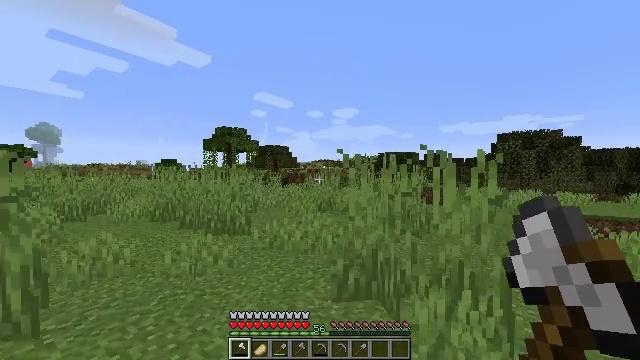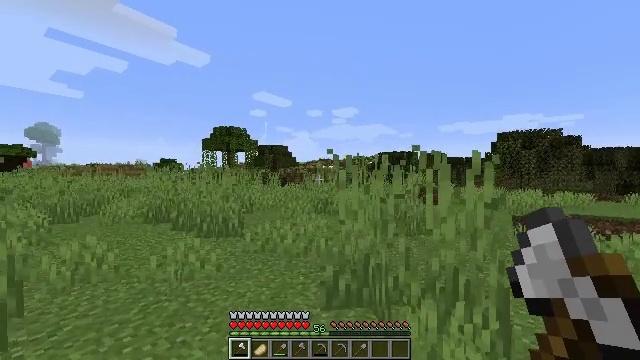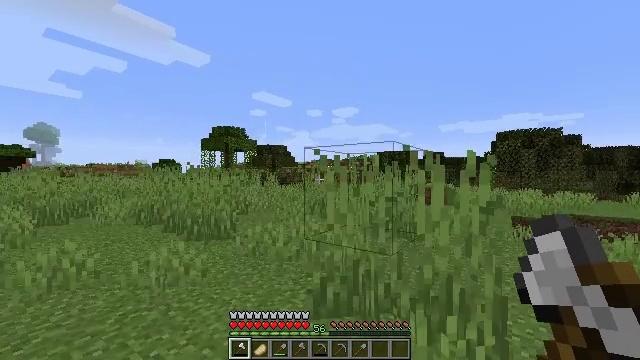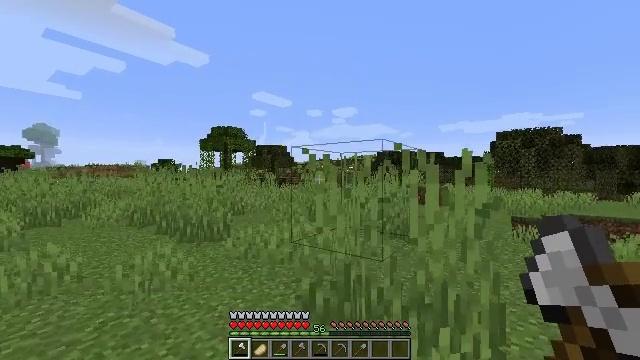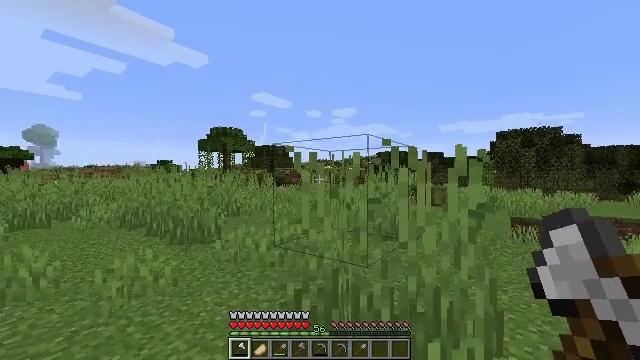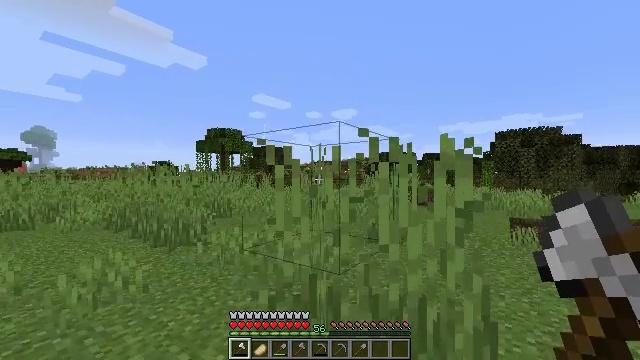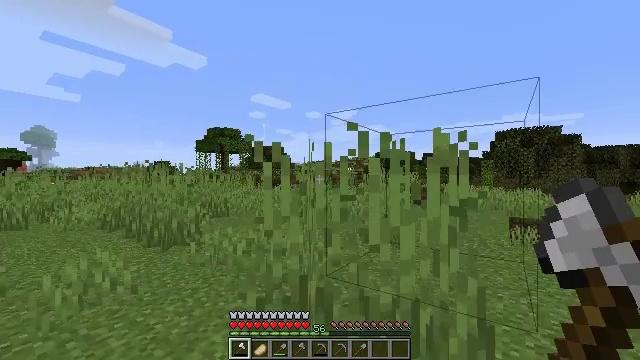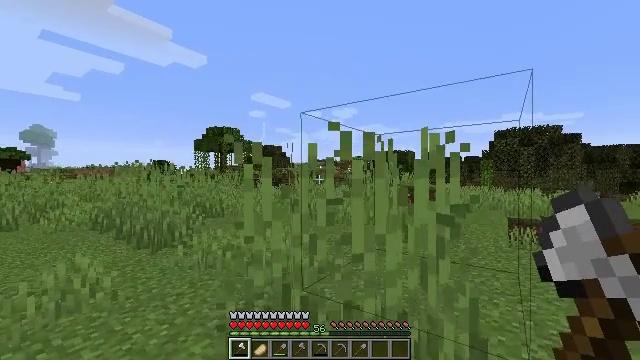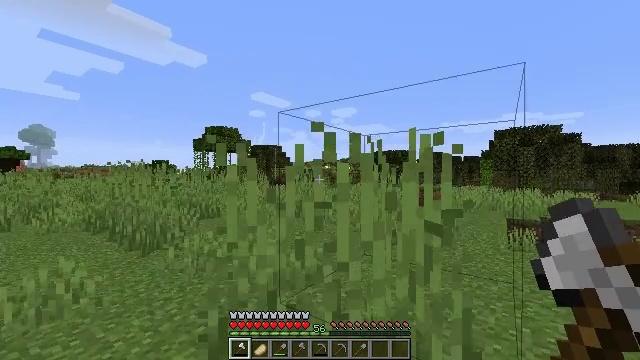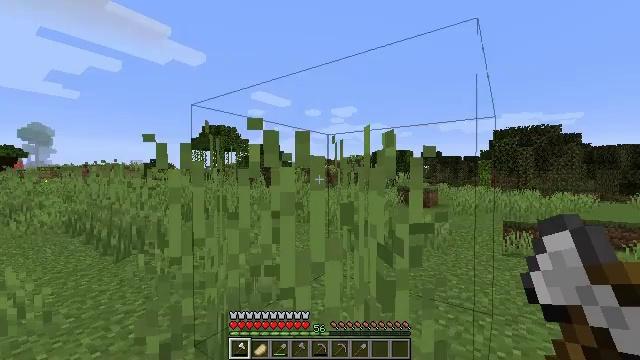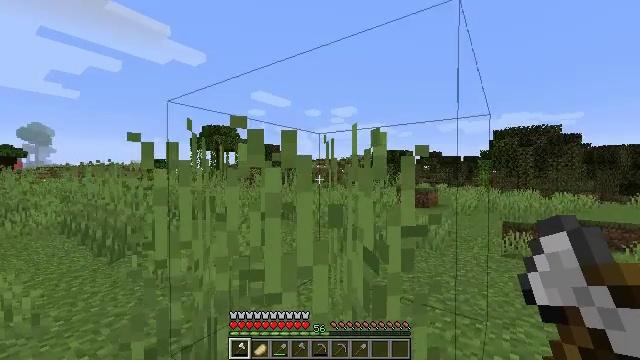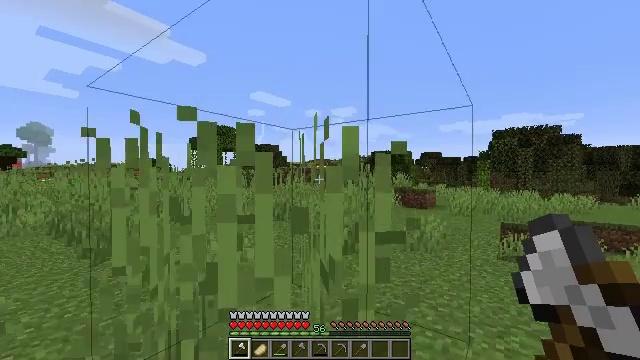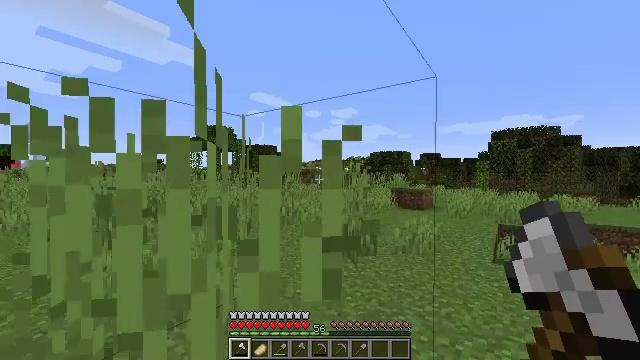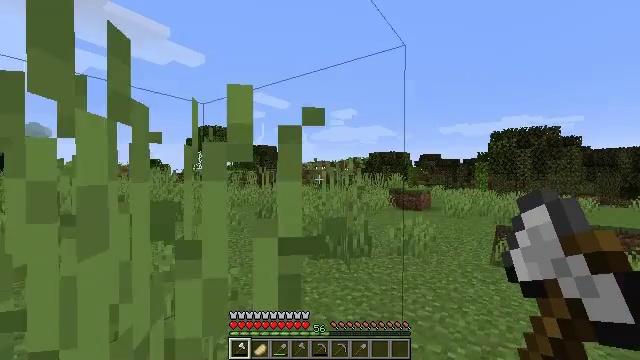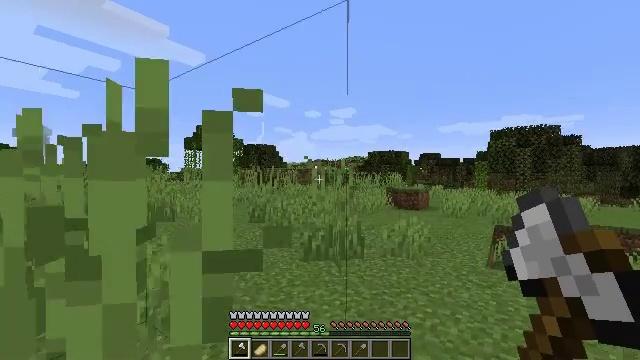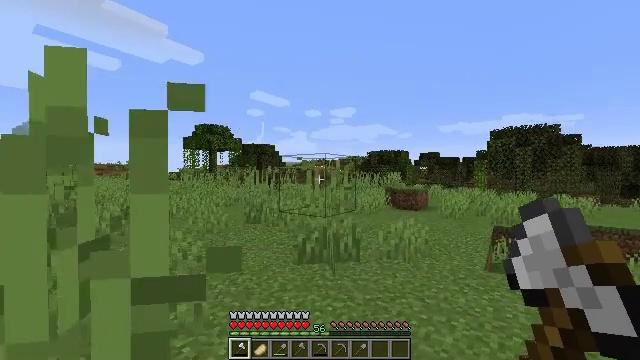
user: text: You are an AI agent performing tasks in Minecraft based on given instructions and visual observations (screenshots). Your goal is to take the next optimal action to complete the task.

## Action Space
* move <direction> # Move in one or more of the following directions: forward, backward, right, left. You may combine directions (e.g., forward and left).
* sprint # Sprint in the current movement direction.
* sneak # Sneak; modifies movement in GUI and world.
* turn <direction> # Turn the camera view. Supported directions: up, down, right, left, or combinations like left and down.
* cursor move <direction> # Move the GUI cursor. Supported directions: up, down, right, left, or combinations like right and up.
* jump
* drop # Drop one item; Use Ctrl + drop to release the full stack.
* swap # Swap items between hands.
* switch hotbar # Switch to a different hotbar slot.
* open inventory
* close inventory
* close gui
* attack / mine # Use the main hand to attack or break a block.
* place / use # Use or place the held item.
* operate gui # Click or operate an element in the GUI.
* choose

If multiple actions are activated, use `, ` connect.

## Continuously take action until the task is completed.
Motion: motion action
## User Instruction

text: Attack the clay block to obtain it.
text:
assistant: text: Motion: move forward and move right
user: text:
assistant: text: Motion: move forward and move right
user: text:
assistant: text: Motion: move forward and move right
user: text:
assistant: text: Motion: move forward and move right
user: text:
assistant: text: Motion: move forward and move right
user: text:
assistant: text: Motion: move forward and move right
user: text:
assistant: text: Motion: move forward and move right
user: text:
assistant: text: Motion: move forward and move right
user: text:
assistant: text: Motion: move forward and move right
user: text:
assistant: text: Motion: move forward and move right
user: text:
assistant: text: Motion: move forward and move right
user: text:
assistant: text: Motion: move forward and move right
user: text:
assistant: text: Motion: move forward and move right
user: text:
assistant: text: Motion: move forward and move right
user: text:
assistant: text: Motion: move forward and move right
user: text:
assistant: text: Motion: move forward
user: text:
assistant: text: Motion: move forward
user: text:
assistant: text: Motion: move forward
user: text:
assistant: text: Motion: move forward
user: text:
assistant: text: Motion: move forward
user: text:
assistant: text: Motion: move forward
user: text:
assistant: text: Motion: move forward
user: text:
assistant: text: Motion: move forward
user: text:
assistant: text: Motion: move forward
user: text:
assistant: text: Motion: move forward
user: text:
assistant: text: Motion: move forward
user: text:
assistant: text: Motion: move forward
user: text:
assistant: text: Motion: move forward, turn right and down
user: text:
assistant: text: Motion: move forward, turn right
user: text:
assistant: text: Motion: move forward